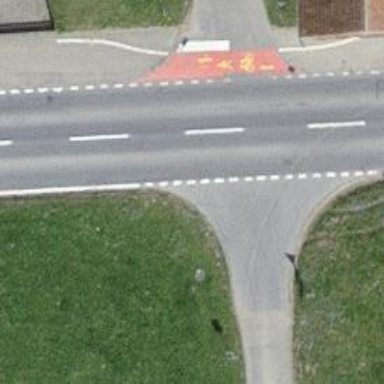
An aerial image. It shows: Secondary road with cycle track on the left.